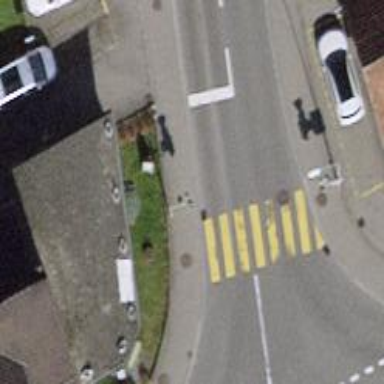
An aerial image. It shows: Zebra crossing on the road.